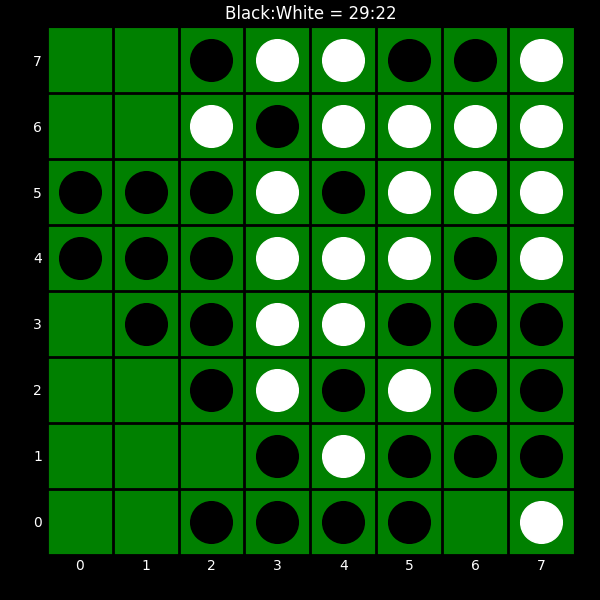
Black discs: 29
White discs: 22